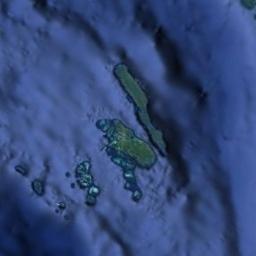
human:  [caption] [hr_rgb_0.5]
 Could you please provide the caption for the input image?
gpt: An island resembling a circle is covered with plants, And the ocean around it is light blue .

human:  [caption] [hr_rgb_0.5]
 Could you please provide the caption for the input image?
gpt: The archipelago has lots of islands of different sizes and some ups and downs are on the ocean floor .

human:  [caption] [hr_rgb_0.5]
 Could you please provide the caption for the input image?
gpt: There are many islands of different shapes and sizes .

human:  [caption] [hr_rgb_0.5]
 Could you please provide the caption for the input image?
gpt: A group of green islands on the blue sea .

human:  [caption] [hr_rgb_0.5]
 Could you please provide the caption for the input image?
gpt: There are several green islands on a blue sea .